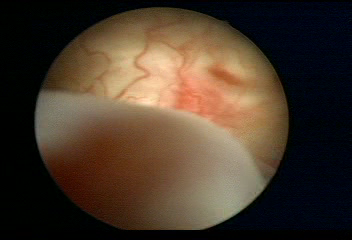
Modality: WLC
Class: Normal mucosa
Bladder cancer association: No